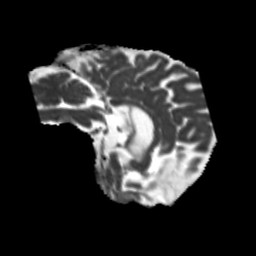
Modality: MD
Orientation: sagittal
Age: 68
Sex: male
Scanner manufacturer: siemens
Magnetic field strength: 3 T
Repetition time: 5.25 s
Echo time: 0.08 s